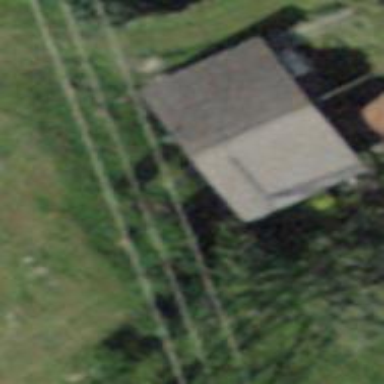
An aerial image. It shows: Rural barn.